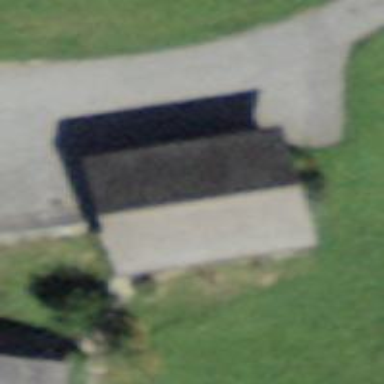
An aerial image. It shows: Garage building.